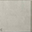
Piece: xx